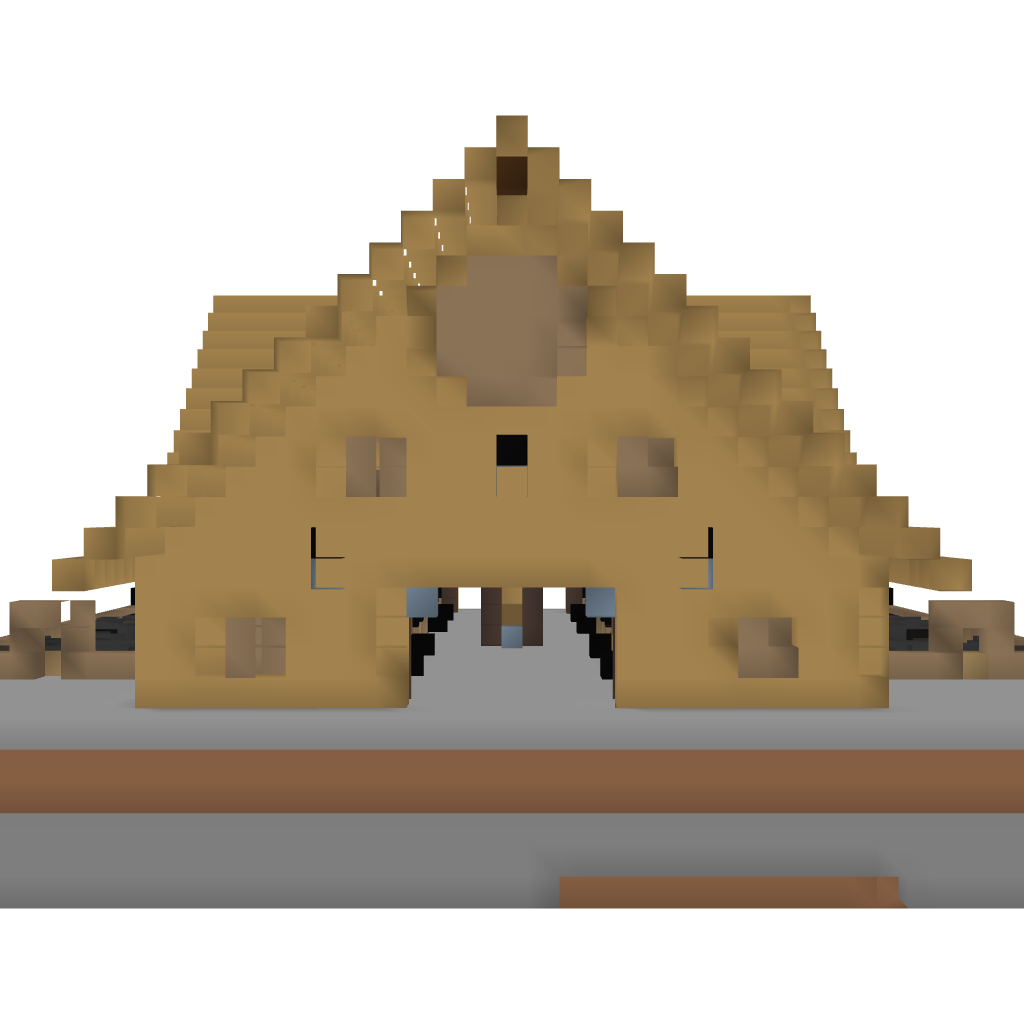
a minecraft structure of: Stables